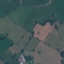
Land use / land cover: Pasture